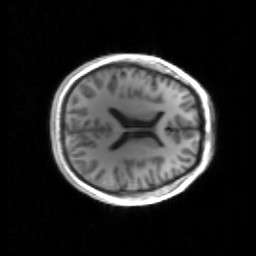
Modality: inplaneT1
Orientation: axial
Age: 26
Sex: male
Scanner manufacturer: siemens
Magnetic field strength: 3 T
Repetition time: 1.2 s
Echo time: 0.00251 s